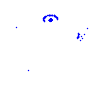
Particle: pion